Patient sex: F
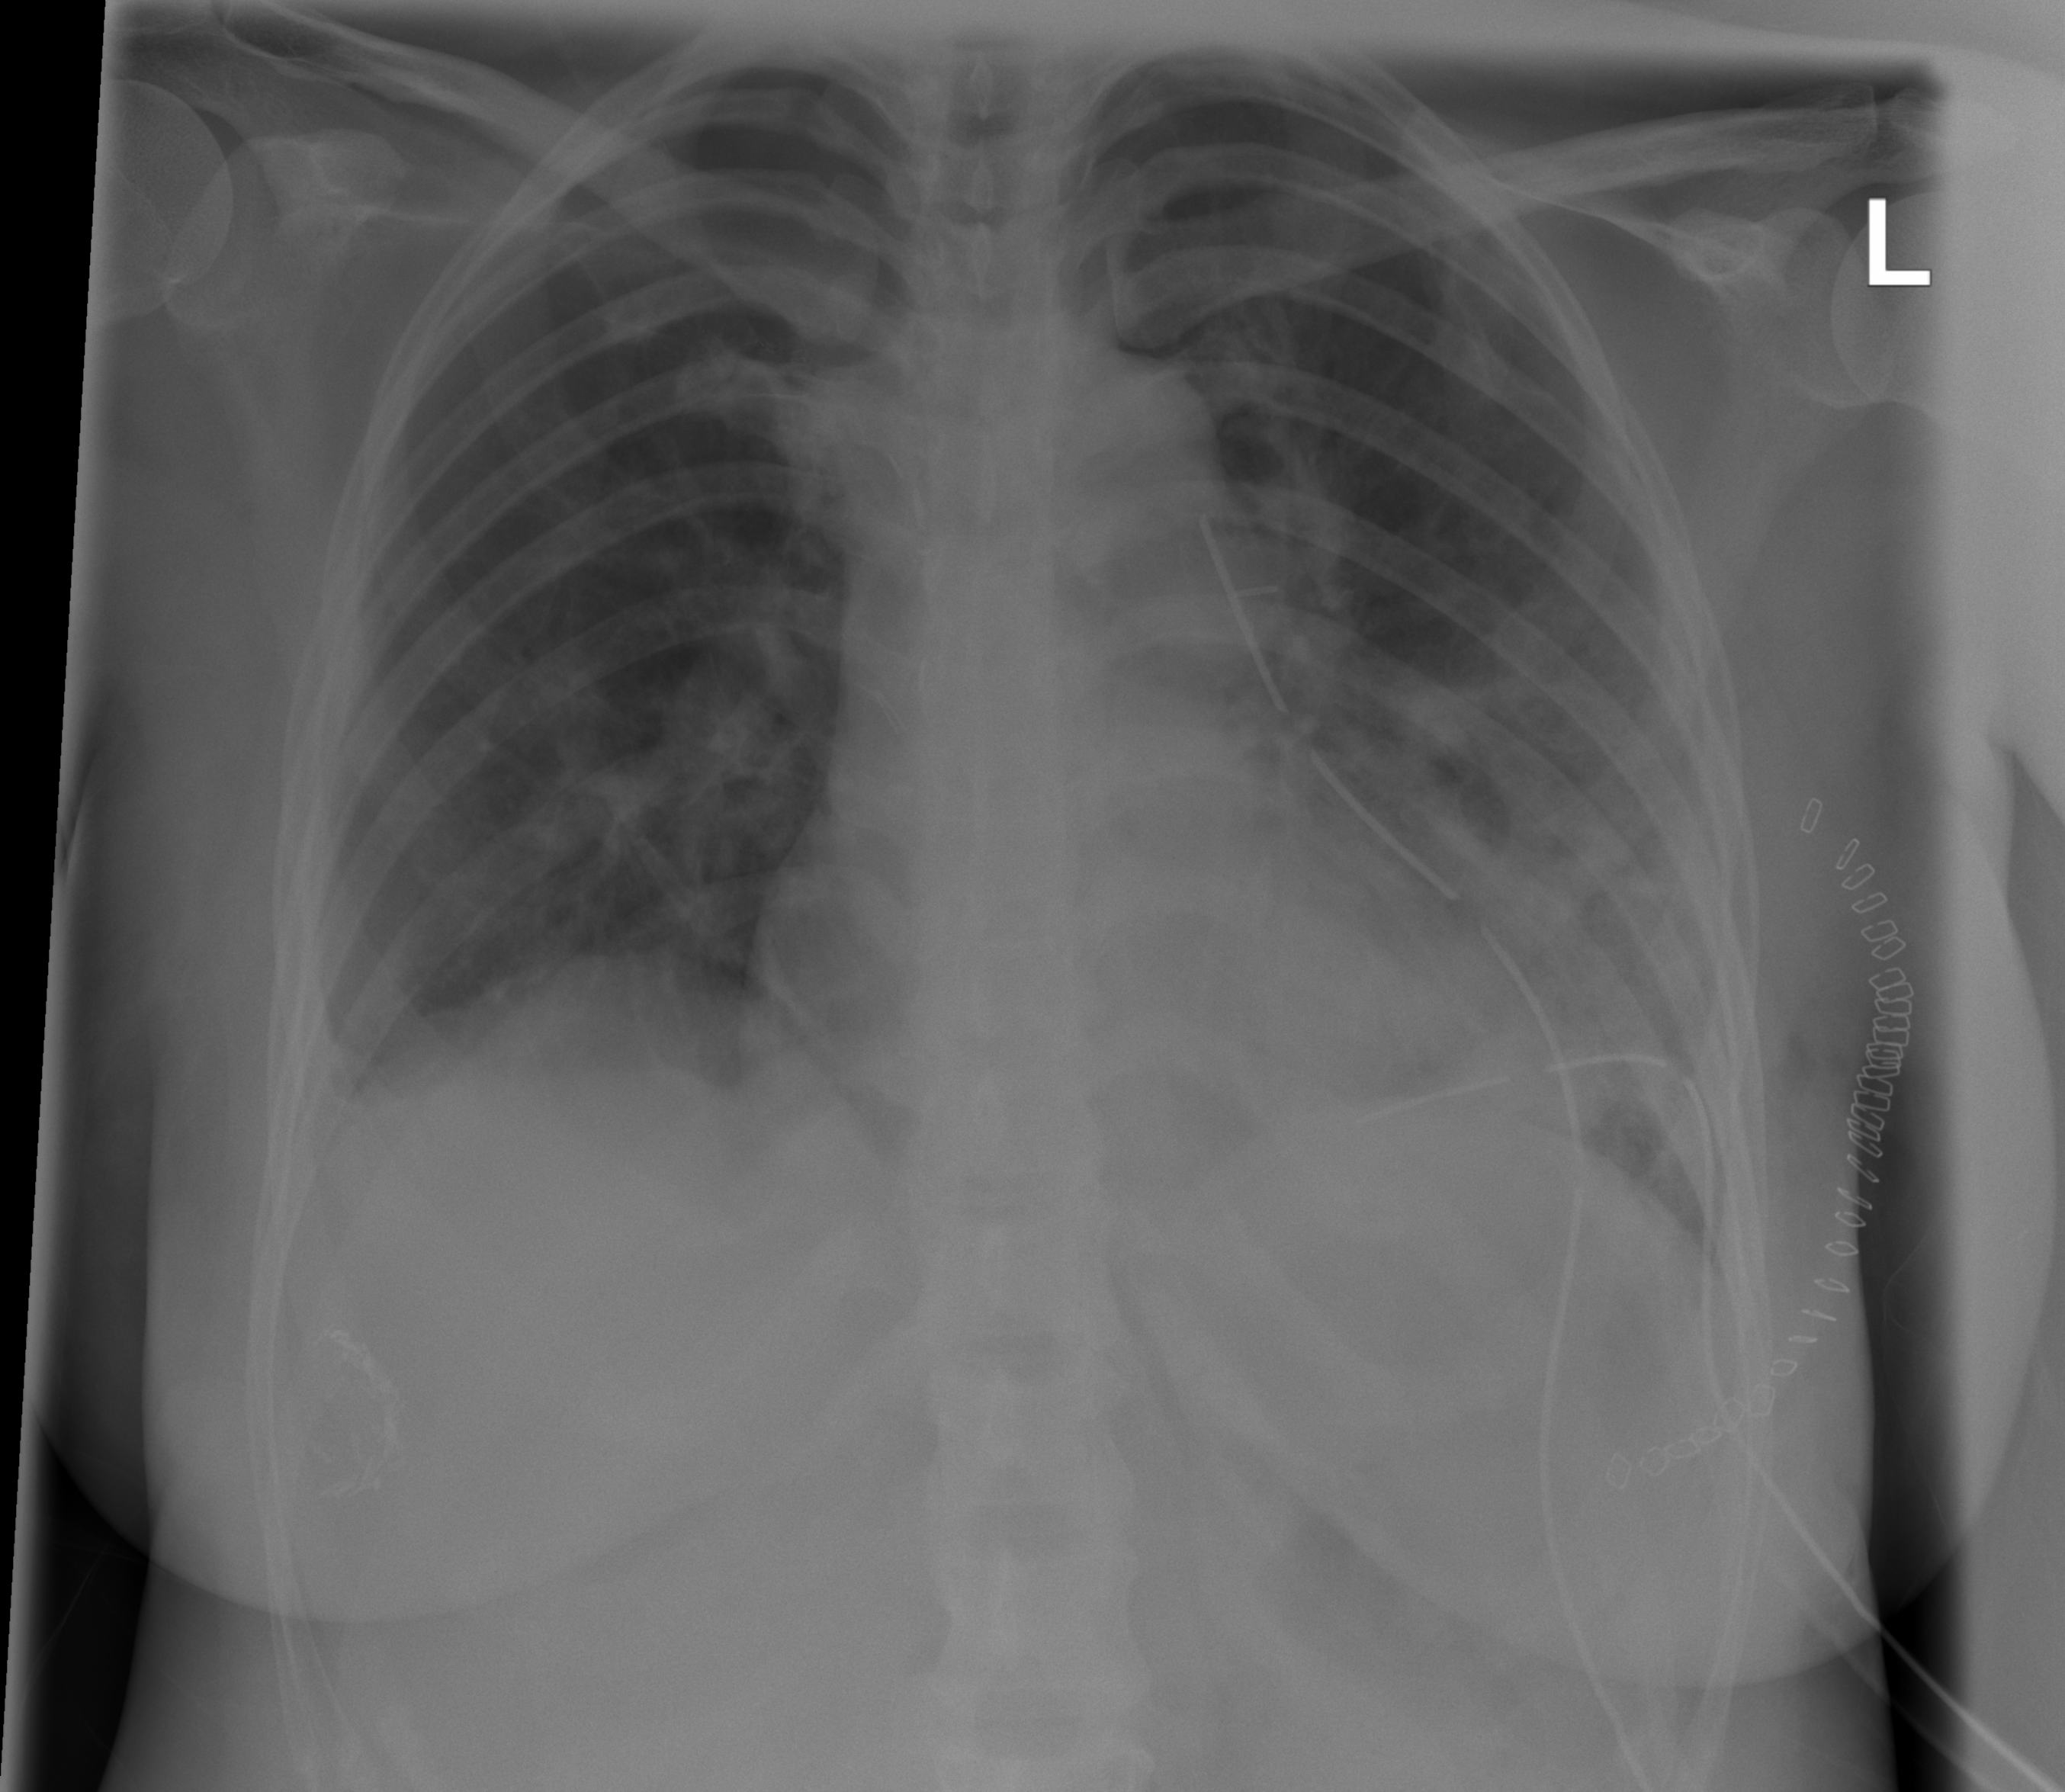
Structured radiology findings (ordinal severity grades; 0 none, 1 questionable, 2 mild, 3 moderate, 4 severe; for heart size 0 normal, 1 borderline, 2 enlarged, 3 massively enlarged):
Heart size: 0
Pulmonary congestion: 0
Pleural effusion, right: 2
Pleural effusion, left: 2
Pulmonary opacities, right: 0
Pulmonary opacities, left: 0
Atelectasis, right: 2
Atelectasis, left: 2